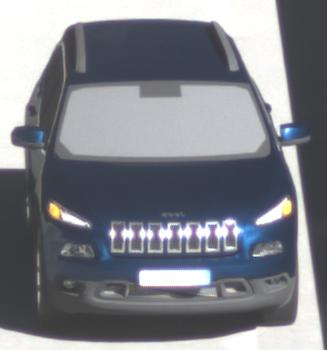
Make: Jeep
Model: Cherokee 3.2 V6 Pentastar
Detailed model: Cherokee (KL)
Model produced from: 2014/07
Model produced until: 2015/07
Doors: 5
Color: blue
Road condition: dry road
Daytime: morning or afternoon
Contrast: high contrast